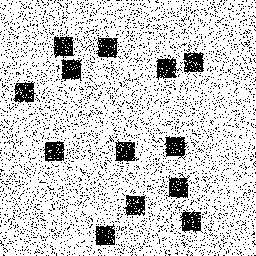
Squares: 13
Triangles: 0
Stars: 0
Total shapes: 13